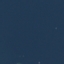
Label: SeaLake